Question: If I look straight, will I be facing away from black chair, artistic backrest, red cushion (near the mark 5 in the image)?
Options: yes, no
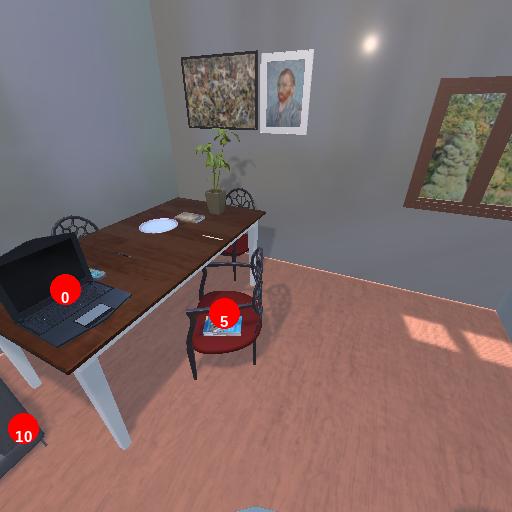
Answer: yes